Question: H guys, I just need someone to point me to the limiting referrers button in regards to debuging using a google api. I've been getting the following error in a JSON response, "There is a per-IP or per-Referer restriction configured on your API key and the request does not match these restrictions. Please use the Google Developers Console to update your API key configuration if request from this IP or referer should be allowed."
Of course I did research and found out theres a whitelist somewhere but since google's api console keeps changing all the previous posts and advice is obsolete.
Notification endpoint seem like a way to do it but unfortunately when i try to submit anything it says "you do not have permission"
Note that I am using the old console... If you know where it is on new console please let me know.

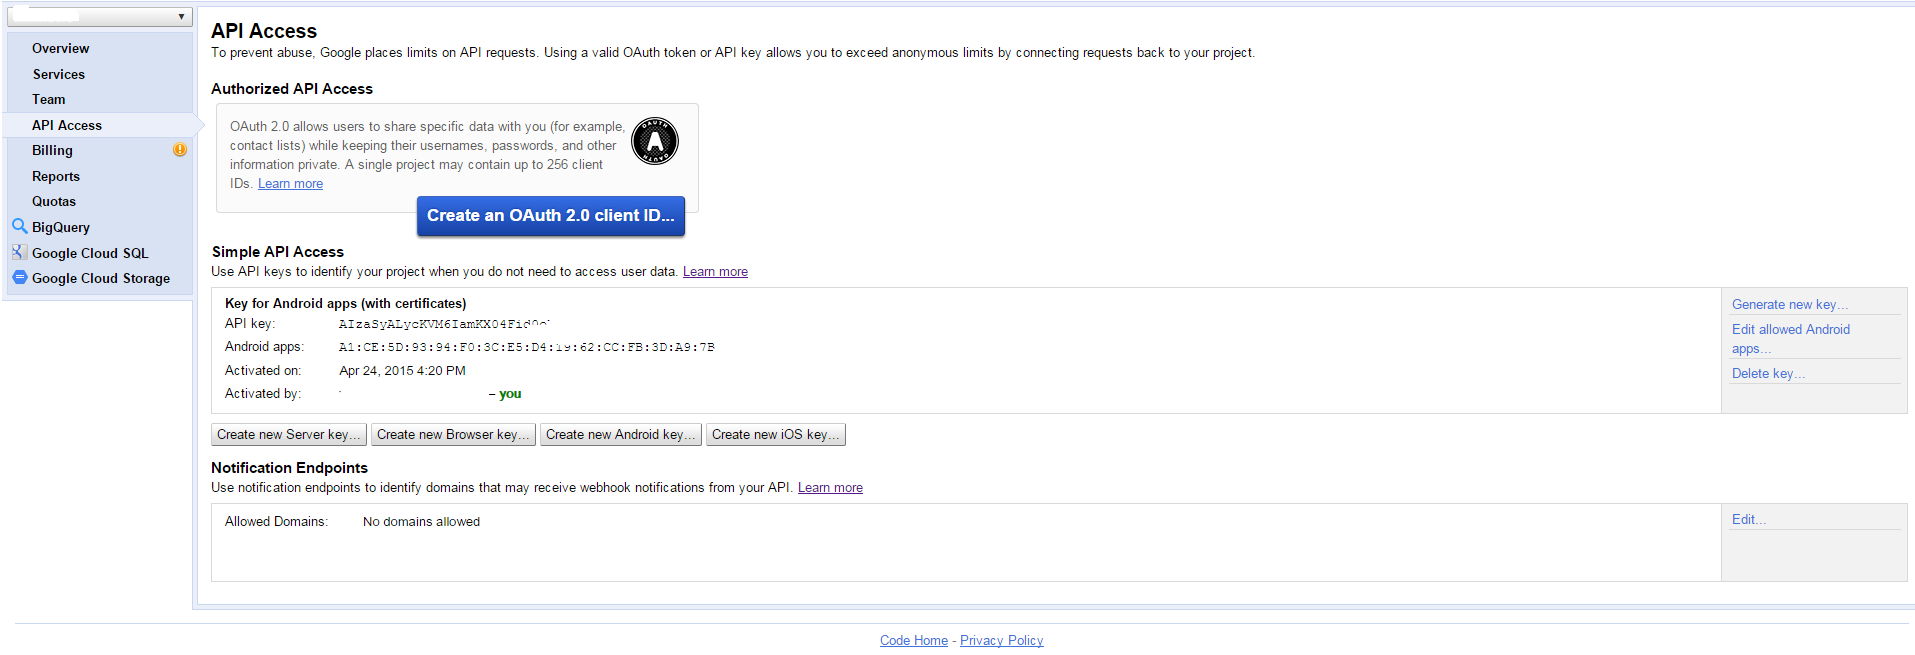
Answer: For youtube API in particular you should create a browser key!